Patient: sex M, age 79
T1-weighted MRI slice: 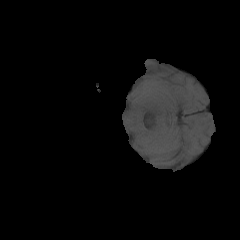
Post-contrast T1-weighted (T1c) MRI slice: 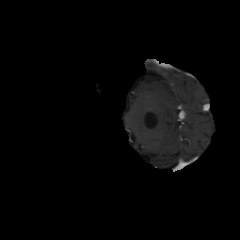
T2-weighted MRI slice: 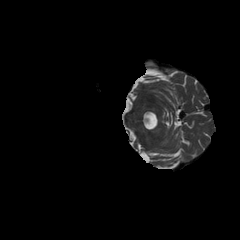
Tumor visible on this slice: no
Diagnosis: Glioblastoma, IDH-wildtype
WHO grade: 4